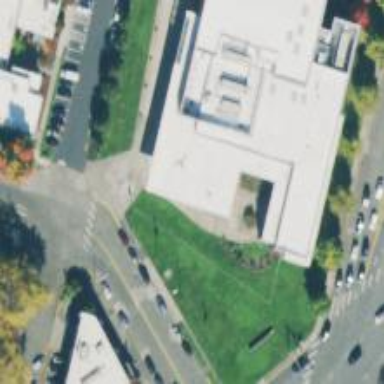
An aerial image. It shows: College building.